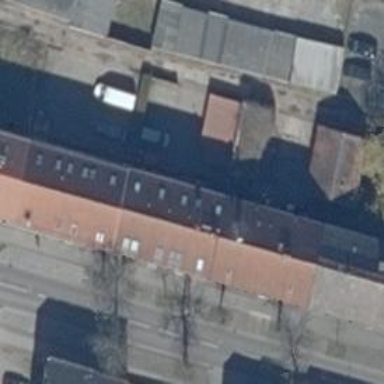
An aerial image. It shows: Beauty shop.